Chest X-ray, AP view. Patient: 64 years old, sex M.
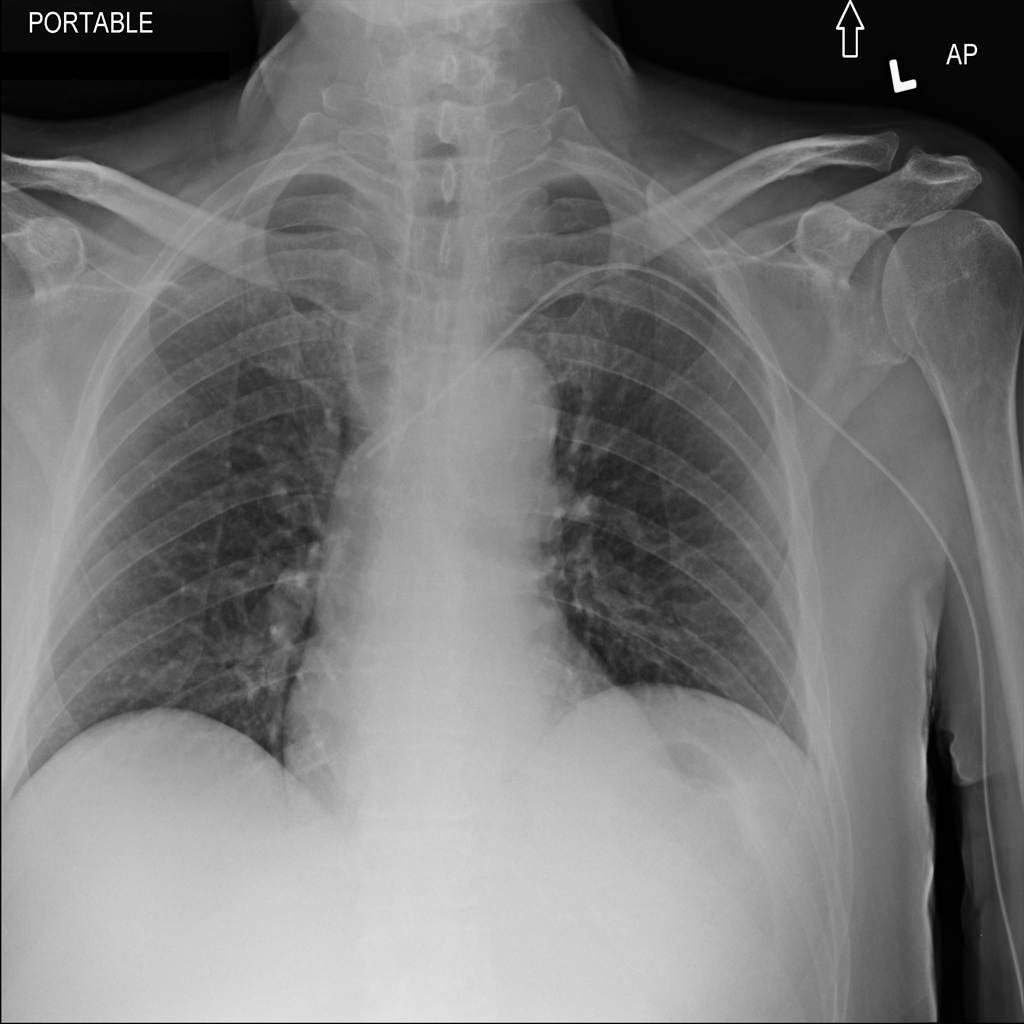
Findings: No Finding